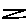
Label: zigzag